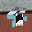
Label: 4